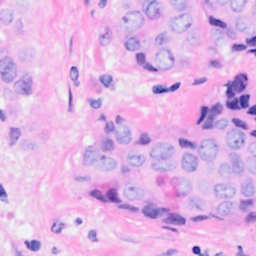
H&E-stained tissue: Breast